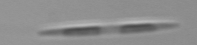
Label: pennate_Pseudo-nitzschia